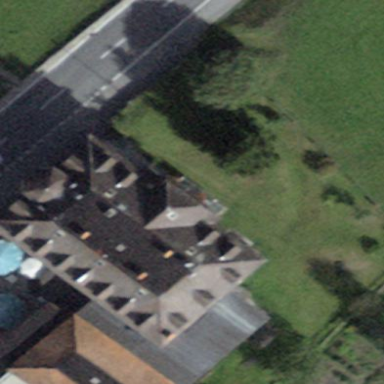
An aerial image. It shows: Restaurant located in hotel building.